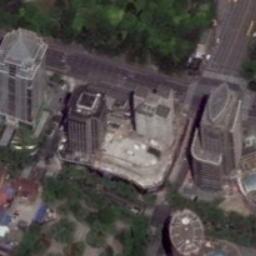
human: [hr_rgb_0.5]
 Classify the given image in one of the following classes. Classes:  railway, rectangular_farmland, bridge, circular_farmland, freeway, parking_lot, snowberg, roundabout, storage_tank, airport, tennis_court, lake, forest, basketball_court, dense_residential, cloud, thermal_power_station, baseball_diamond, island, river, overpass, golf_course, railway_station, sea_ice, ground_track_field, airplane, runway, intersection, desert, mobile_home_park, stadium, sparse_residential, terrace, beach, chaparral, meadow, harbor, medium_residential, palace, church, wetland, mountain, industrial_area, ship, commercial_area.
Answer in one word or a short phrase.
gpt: commercial_area